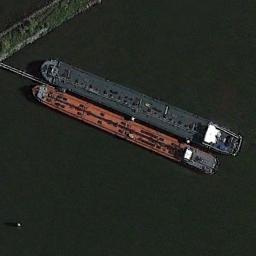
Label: ship